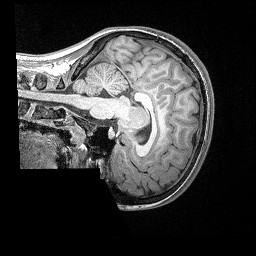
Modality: T1w
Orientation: sagittal
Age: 13
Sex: female
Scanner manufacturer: siemens
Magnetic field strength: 3 T
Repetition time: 2.4 s
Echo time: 0.00313 s